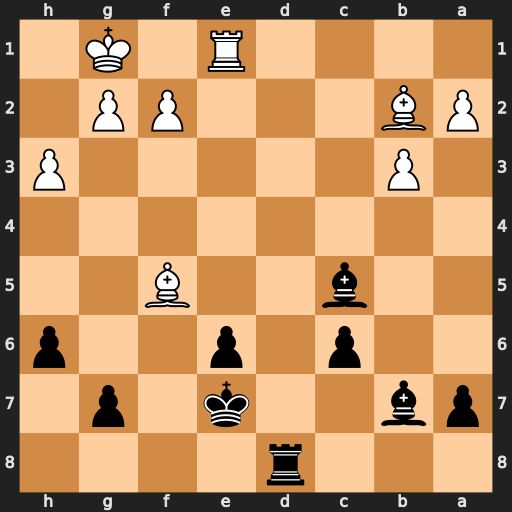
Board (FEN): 3r4/pb2k1p1/2p1p2p/2b2B2/8/1P5P/PB3PP1/4R1K1
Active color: b
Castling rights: -
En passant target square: -
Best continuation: Rd2 Rxe6+ Kf7